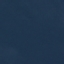
Land use / land cover: SeaLake